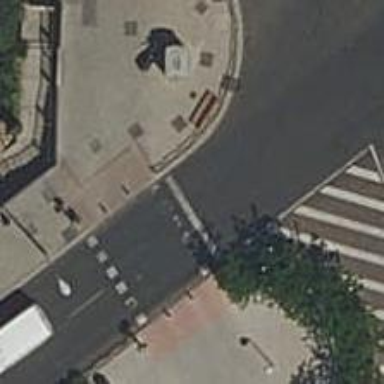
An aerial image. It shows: Crossing on the footway with traffic signals.